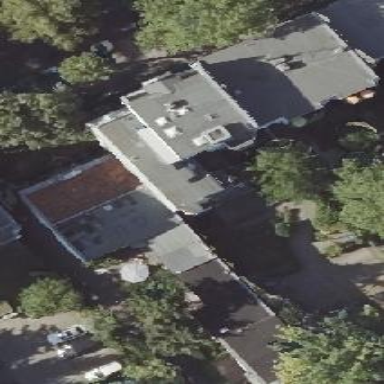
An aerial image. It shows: Gabled roof on building that houses apartments.